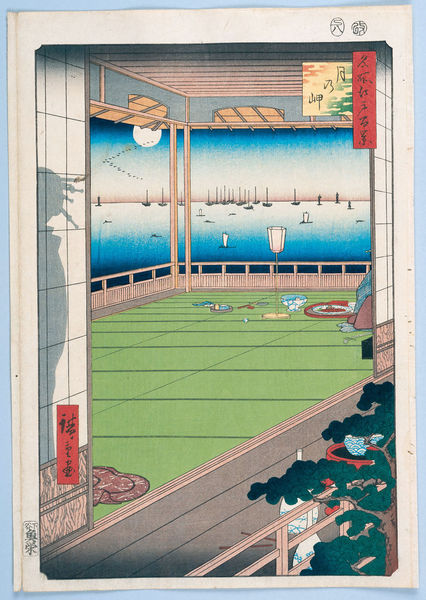
Titel: 100 berühmte Ansichten von Edo
Künstler: Utagawa Hiroshige
Schlagwörter: baum, blau, himmel, laub, meer, schatten, wasser, grün, holz, lampe, raum, dach, rot, wand, vögel, sonne, boden, blatt, boote, schrift, segel, papier, japanisch, mond, grü, vollmond, papierwand, japan, blick über meer, innenansicht